Question: I am trying to understand routing in angular 2. I built a really simple application which is all about routing. I am finding it difficult to understand where to place '<route-outlet></route-outlet>'
The working of the application should be like:

Errors I get on browser console :
'''
EXCEPTION: Error during instantiation of Router! (RouterOutlet -> Router).
Error during instantiation of Router! (RouterOutlet -> Router).
EXCEPTION: Child routes are not allowed for "/home". Use "..." on the parent's route path.
Child routes are not allowed for "/home". Use "..." on the parent's route path.
'''
1) LoginComponent
'''
import {Component} from 'angular2/core';
import {RouterLink} from 'angular2/router';
@Component({
selector: 'login',
template: '
<h1>Login page</h1>
<a [routerLink] = "['Home']">Login</a>
<a [routerLink] = "['Signup']">New user? Sign up now!</a>
'
,
directives: [RouterLink]
})
export class LoginComponent {
}
'''
2) SignupComponent
'''
import {Component} from 'angular2/core';
@Component({
selector: 'signup',
template: '
<h1>Signup page</h1>
<input type="submit" value="Signup"/>
'
})
export class SignupComponent {
}
'''
3) HomeComponent
'''
import {Component} from 'angular2/core';
import {RouteConfig, RouterLink, RouterOutlet} from 'angular2/router';
import {BookComponent} from './book.component';
import {ContactusComponent} from './contactus.component';
@RouteConfig([
{ path: '/book', name: 'Book', component: BookComponent},
{ path: '/contactus', name: 'Contactus', component: ContactusComponent}
])
@Component({
selector: 'home',
template: '
<h1>Home page</h1>
<a [routerLink] = "['Book']">Books</a>
<a [routerLink] = "['Contactus']">Contact us</a>
<router-outlet></router-outlet>
',
directives: [RouterLink, RouterOutlet]
})
export class HomeComponent {
}
'''
4) BookComponent
'''
import {Component} from 'angular2/core';
@Component({
selector: 'book',
template: '
<h4>List of books</h4>
'
})
export class BookComponent {
}
'''
5) ContactusComponent
'''
import {Component} from 'angular2/core';
@Component({
selector: 'contactus',
template: '
<h4>Contact us</h4>
'
})
export class ContactusComponent {
}
'''
5) app.component.ts
'''
import {Component} from 'angular2/core';
import {RouteConfig, ROUTER_DIRECTIVES} from 'angular2/router';
import {LoginComponent} from './login.component';
import {SignupComponent} from './signup.component';
import {HomeComponent} from './home.component';
@RouteConfig([
{ path: '/login', name: 'Login', component: LoginComponent, useAsDefault: true},
{ path: '/signup', name: 'Signup', component: SignupComponent},
{ path: '/home', name: 'Home', component: HomeComponent},
{ path: '/*other', name: 'Other', redirectTo: ['Login']}
])
@Component({
selector: 'my-app',
template: '
<router-outlet></router-outlet>
',
directives: [ROUTER_DIRECTIVES]
})
export class AppComponent { }
'''
6) boot.ts
'''
import {bootstrap} from 'angular2/platform/browser'
import {AppComponent} from './app.component'
import {ROUTER_PROVIDERS} from 'angular2/router'
bootstrap(AppComponent, ROUTER_PROVIDERS);
'''
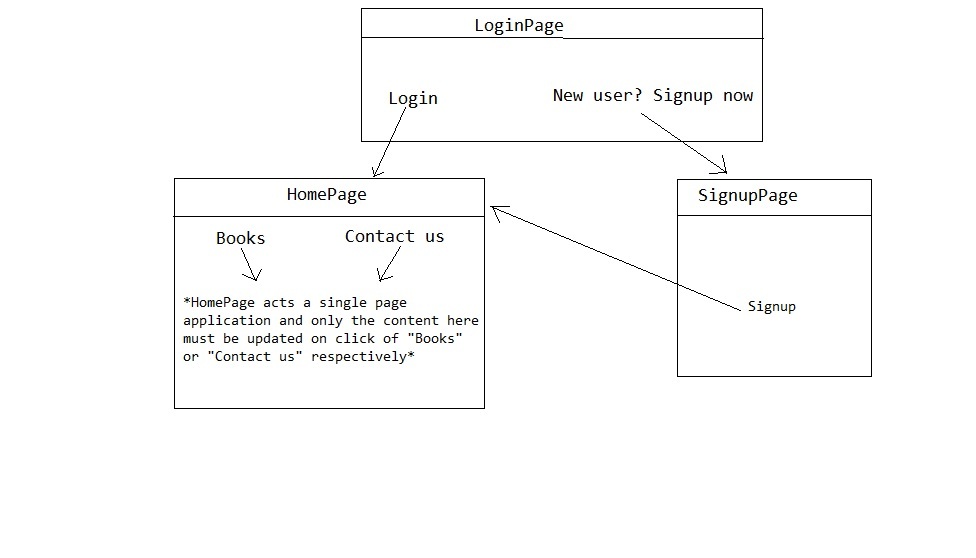
Answer: I found the solution.
app.component is the root app...within it I wanted home.component which further had book.component and contactus.component as its child route
1. As you rightly said, I added ... in app.component like, path:"/home/..."
2. In home.component in the template I fixed my routerlink like, [routerLink]="['./Books']"....note the ./ before the Books....it means that the "Books" is a child route...and same for "Contactus". In home.component's @RouteConfig I mentioned the path without a / like, path: 'books'. It worked!! ;)
The code is below :
app.component.ts
'''
import {Component} from 'angular2/core';
import {HomeComponent} from './component/home.component';
import {BooksComponent} from './component/books.component';
import {RouteConfig, ROUTER_DIRECTIVES} from 'angular2/router';
@RouteConfig([
{ path: '/books', name: 'Books', component: BooksComponent},
{ path: '/home/...', name: 'Home', component: HomeComponent},
{ path: '/*other', name: 'Other', redirectTo: ['Register']}
])
@Component({
selector: 'my-app',
template: '
<router-outlet></router-outlet>
',
directives: [ROUTER_DIRECTIVES, HomeComponent, CartComponent]
})
export class AppComponent {}
'''
home.component.ts
'''
import {Component} from 'angular2/core';
import {RouteConfig ,ROUTER_DIRECTIVES} from 'angular2/router';
import {BooksComponent} from './books.component';
import {ContactusComponent} from './contactus.component';
@RouteConfig([
{ path: 'books', name: 'Books', component: BooksComponent, useAsDefault: true},
{ path: 'contactus', name: 'Contactus', component: ContactusComponent}
])
@Component({
selector: 'home',
template: '
<a [routerLink]="['./Books']">Buy books</a>
<a [routerLink]="['./Contactus']">Contact us</a>
<router-outlet></router-outlet>
',
directives: [ROUTER_DIRECTIVES, BooksComponent, ContactusComponent]
})
export class HomeComponent {}
'''